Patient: sex F, age 76
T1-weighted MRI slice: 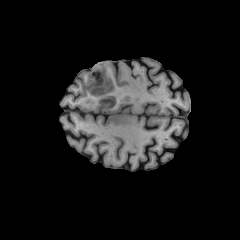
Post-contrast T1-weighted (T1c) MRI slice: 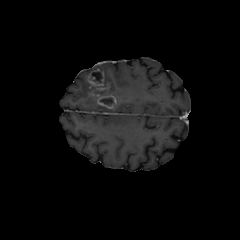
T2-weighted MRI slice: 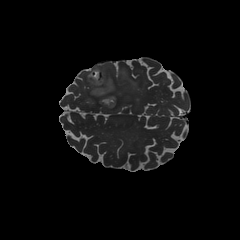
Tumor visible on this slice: yes
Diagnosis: Glioblastoma, IDH-wildtype
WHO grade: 4